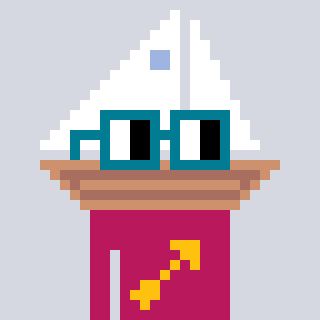
a pixel art character with square dark green glasses, a sailboat-shaped head and a darkpink-colored body on a cool background